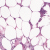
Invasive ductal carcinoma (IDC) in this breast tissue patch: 0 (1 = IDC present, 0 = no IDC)